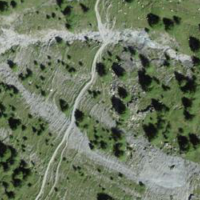
EUNIS habitat code: 26
Species observed at this site:
Chamaenerion dodonaei